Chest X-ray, AP view. Patient: 20 years old, sex M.
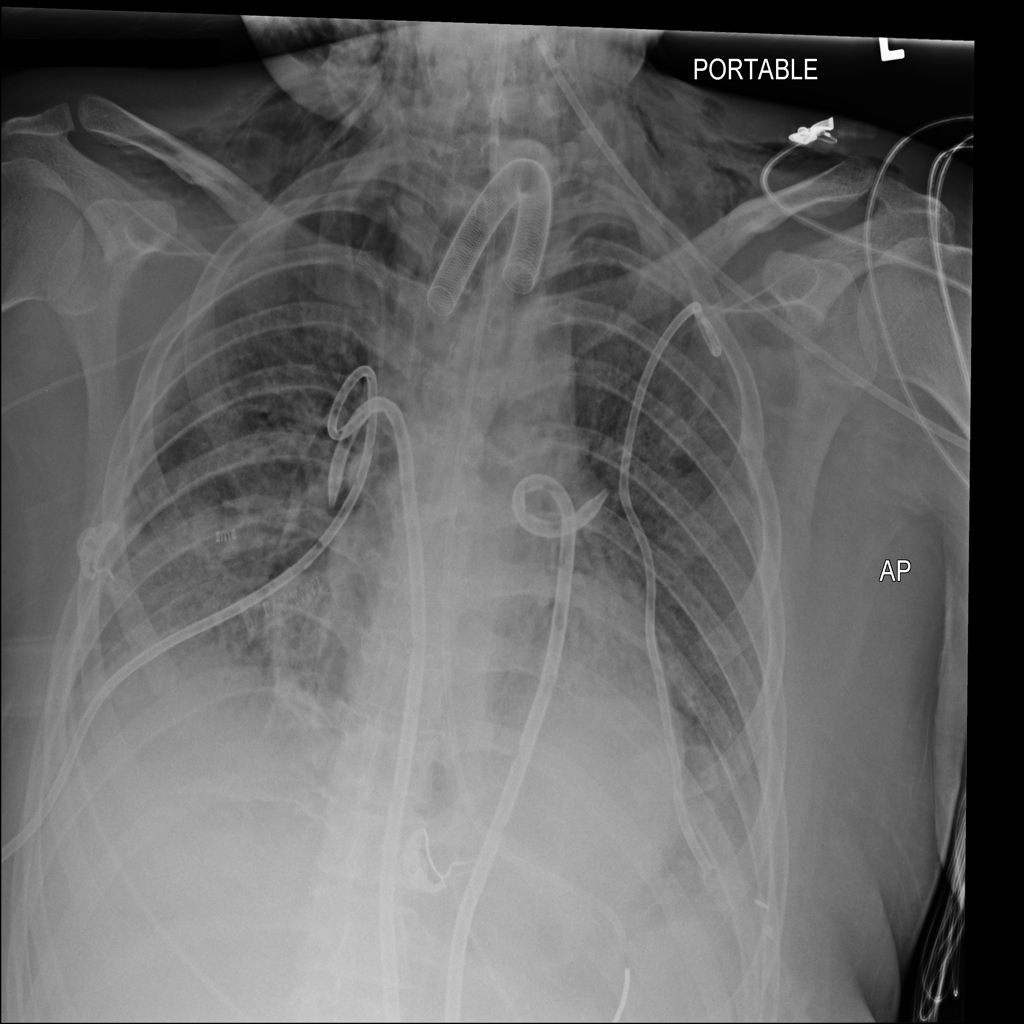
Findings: No Finding